Current action and preconditions to check: trajectory_clear

Your task: For each precondition in the list above, predict whether it will hold at this action.

Consider the current scene as observed from the mobile robot's camera, and analyze the predicted future states of all dynamic agents (e.g., people, animals, vehicles, or any moving entities) within the NEXT SECOND.

IMPORTANT: Only answer "very likely" if you are absolutely certain—based on strong, clear evidence—that a dynamic agent will violate the precondition in the predicted future state. Do NOT answer "very likely" for unlikely, ambiguous, or low-probability risks.

Ask yourself for each precondition: Is there a high probability, with clear and convincing evidence, that the predicted future states of any dynamic agent will interfere with the predicted future state of the currently executing action within the NEXT SECOND, causing that precondition to fail?

Assess the risk level based on these predictions. Use "likely" or "very likely" if motions create a clear risk of interference.

Use "neutral" or "improbable" if agents are nearby but their predicted paths are clearly diverging or non-conflicting.

Failure Risk Categories: "very improbable", "improbable", "neutral", "likely", "very likely"

Answer Format: Output ONLY the probability_of_failure value from these categories: "very improbable", "improbable", "neutral", "likely", "very likely"

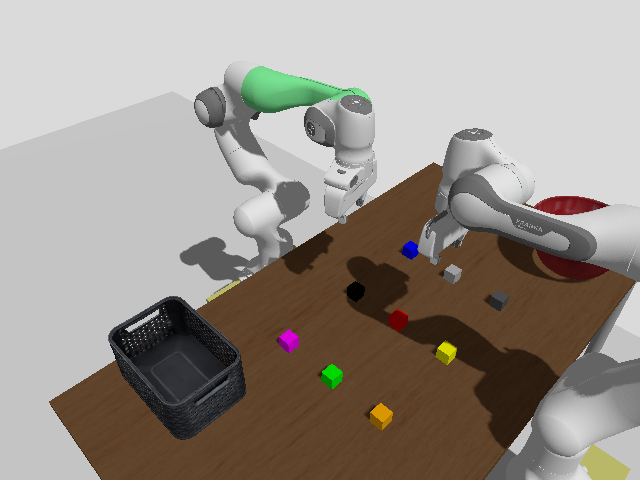

Answer: neutral